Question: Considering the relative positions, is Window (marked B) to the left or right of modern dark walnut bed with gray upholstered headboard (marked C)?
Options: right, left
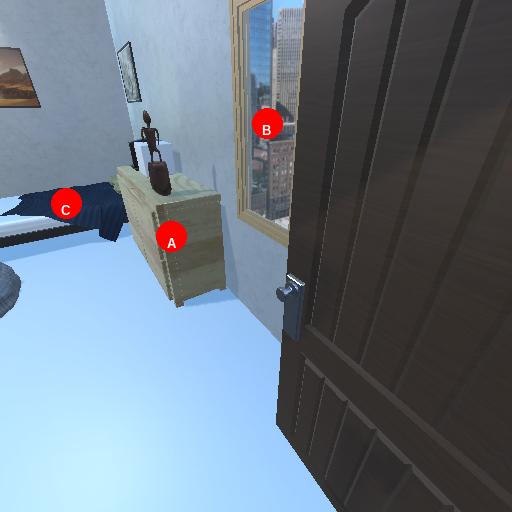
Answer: right